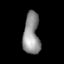
Tissue: lung
Cell type: Epithelial cells
Senescence score: 0.5454
Nuclear area (px): 665
Mean DAPI intensity: 145.654